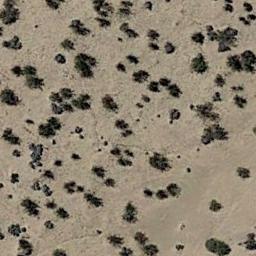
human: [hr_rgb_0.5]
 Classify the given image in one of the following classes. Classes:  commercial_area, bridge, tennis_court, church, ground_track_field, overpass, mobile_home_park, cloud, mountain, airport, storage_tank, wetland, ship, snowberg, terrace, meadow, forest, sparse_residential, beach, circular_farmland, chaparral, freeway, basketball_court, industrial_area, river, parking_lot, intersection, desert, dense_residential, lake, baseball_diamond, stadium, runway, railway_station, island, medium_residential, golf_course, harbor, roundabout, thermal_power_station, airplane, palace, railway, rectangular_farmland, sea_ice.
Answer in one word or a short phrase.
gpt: chaparral